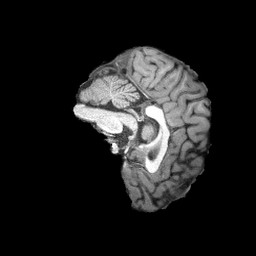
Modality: T1w
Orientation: sagittal
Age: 25
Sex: male